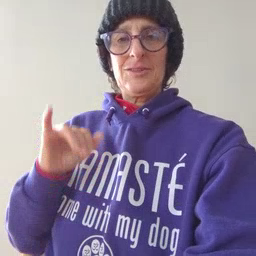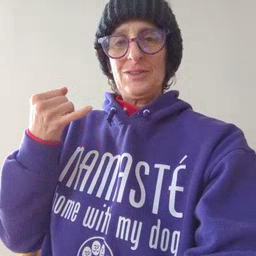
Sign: jeans